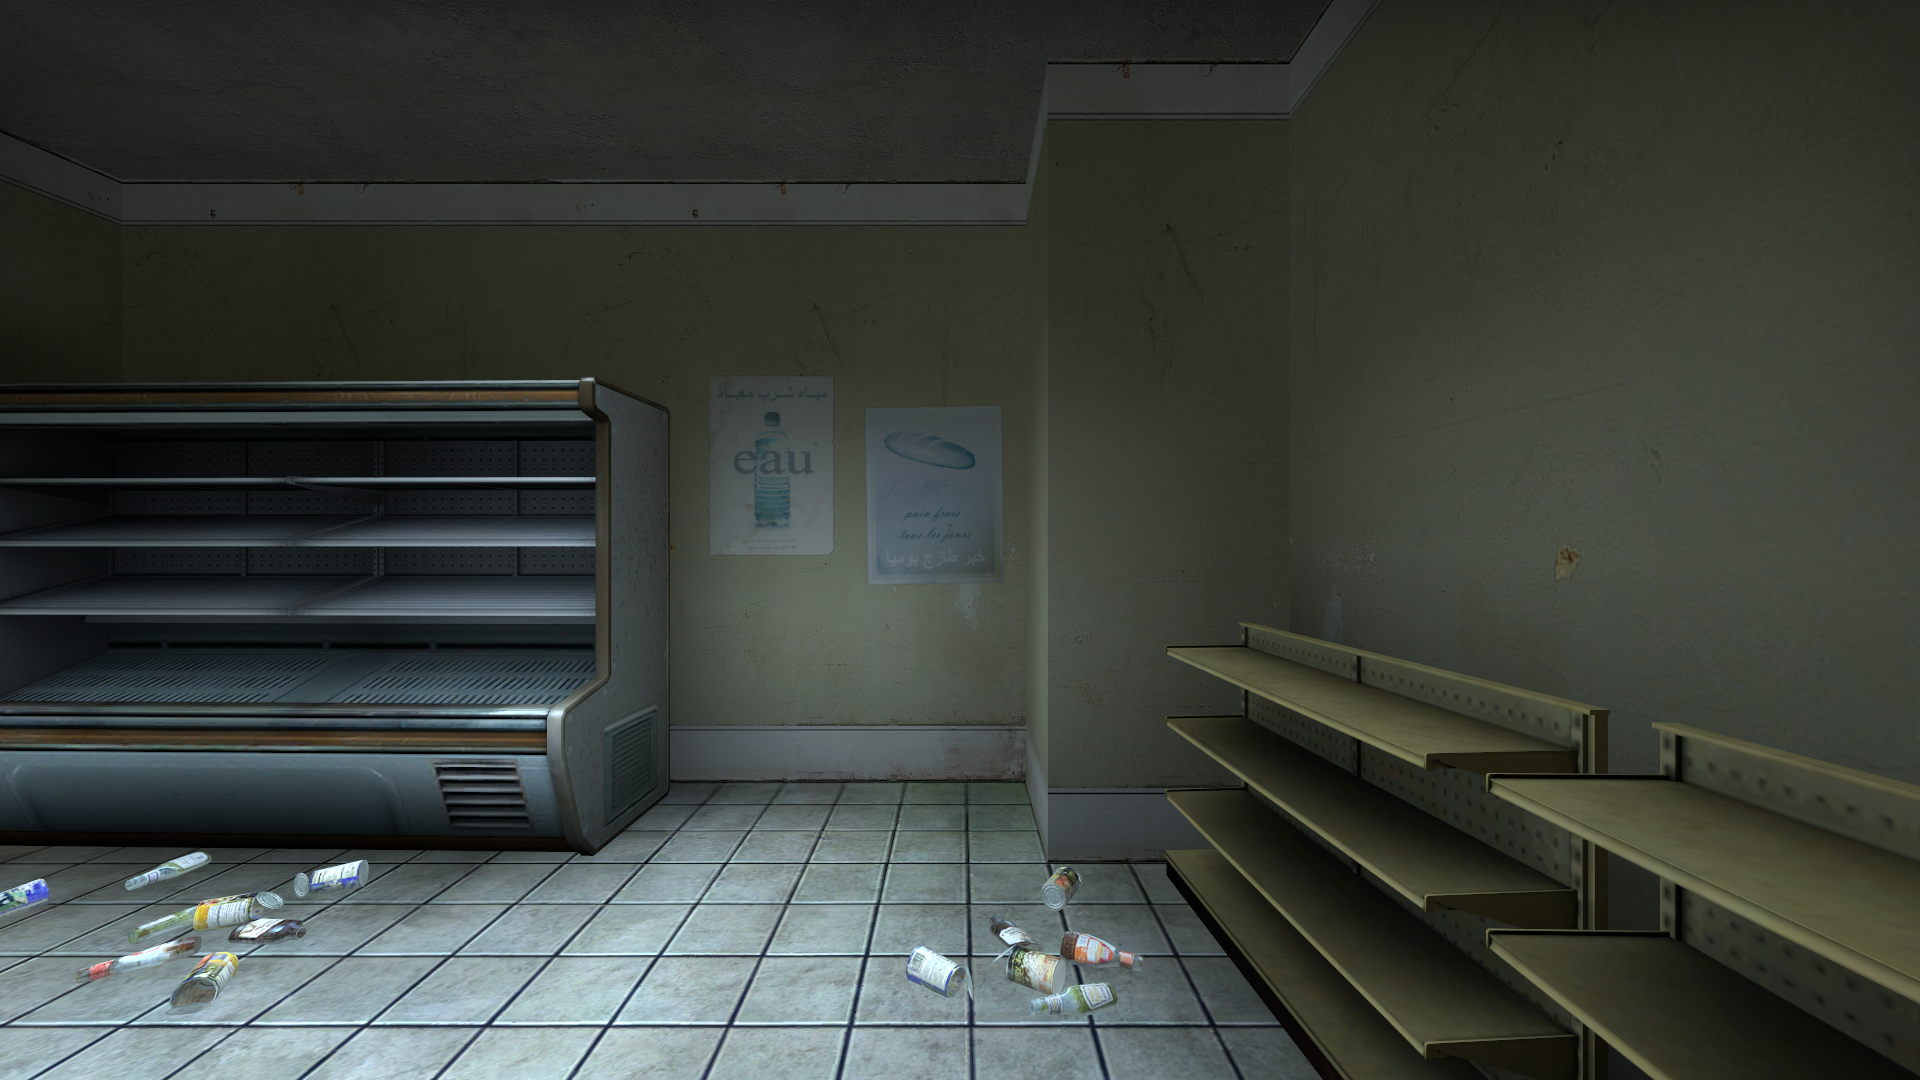
Map: de_mirage